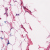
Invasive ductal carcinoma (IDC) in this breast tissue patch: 0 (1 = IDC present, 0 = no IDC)